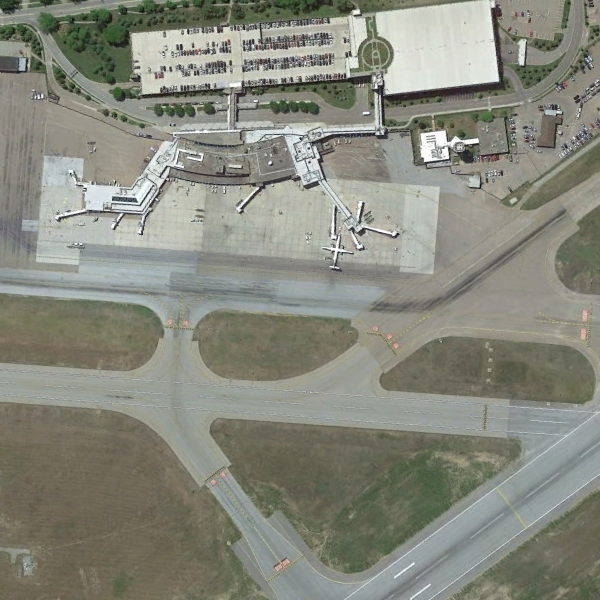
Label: Airport